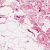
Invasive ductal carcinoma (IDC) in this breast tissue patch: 0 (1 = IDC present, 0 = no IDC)